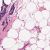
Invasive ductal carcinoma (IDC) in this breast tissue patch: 1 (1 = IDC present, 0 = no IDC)